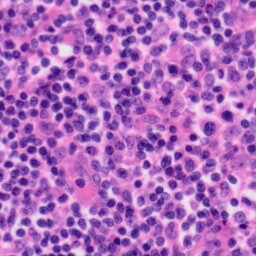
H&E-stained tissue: Tonsil